Interaction volume radius: 10 \u00c5
Interaction volume height: 10 \u00c5
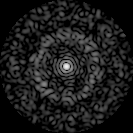
Disorder parameter: 0.8492